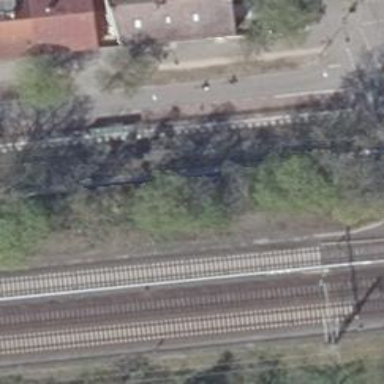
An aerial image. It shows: Tram stop.